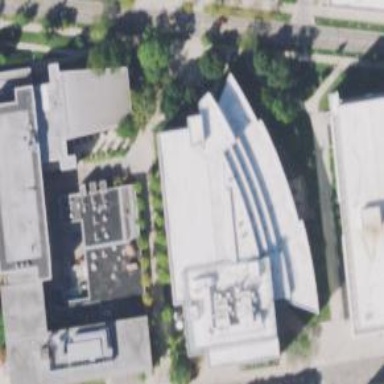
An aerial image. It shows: University building.